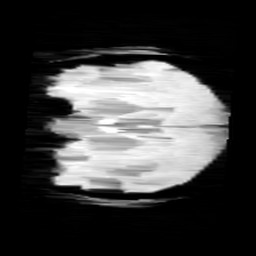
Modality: minIP
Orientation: coronal
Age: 12
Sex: female
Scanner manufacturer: siemens
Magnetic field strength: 3 T
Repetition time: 0.027 s
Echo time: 0.02 s